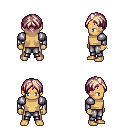
a pixel art fantasy rpg character, male body template, human, tanned skin, steel arm armor, metal pants, white blonde parted hairstyle, bracelets, four views (front, back, left, right), 2x2 character sprite sheet, small pixel art, hard edges, no anti-aliasing